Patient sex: M
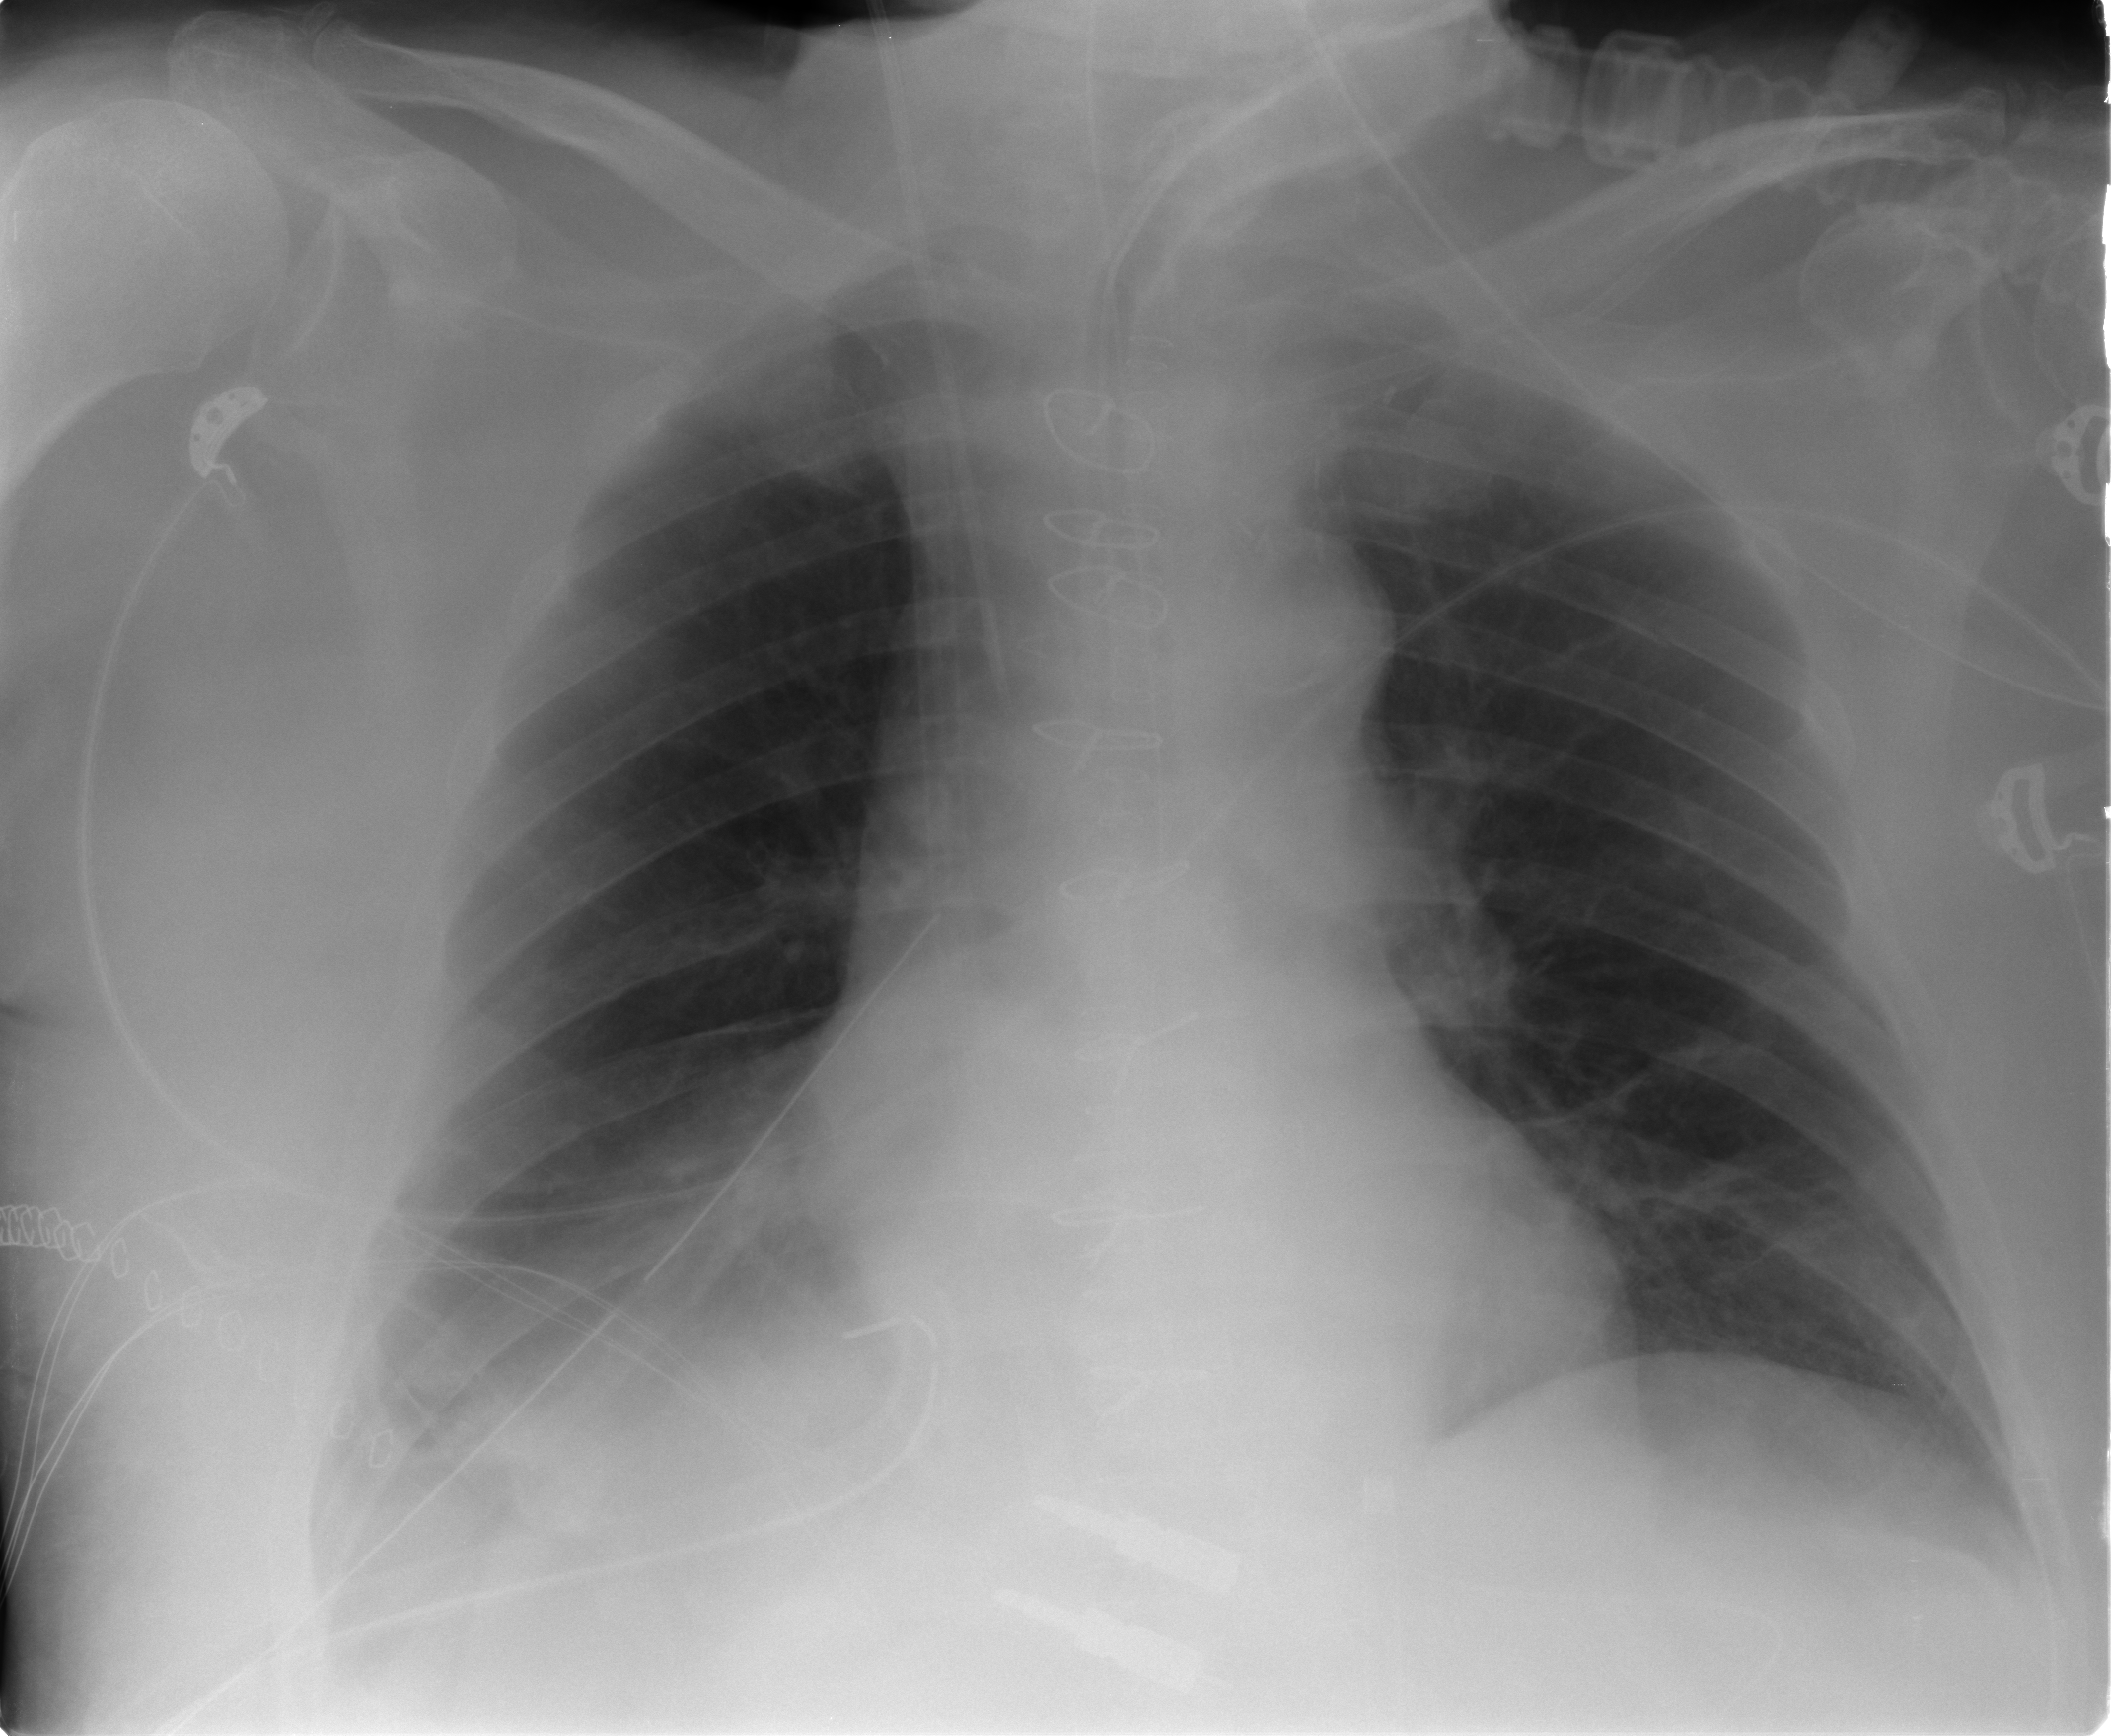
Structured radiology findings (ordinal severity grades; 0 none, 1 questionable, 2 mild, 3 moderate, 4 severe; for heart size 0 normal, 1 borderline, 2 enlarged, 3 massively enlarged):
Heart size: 0
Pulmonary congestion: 0
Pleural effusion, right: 2
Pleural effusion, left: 0
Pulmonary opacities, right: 0
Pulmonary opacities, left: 0
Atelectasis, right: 2
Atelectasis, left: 2